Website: lowes
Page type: stored-credit-cards
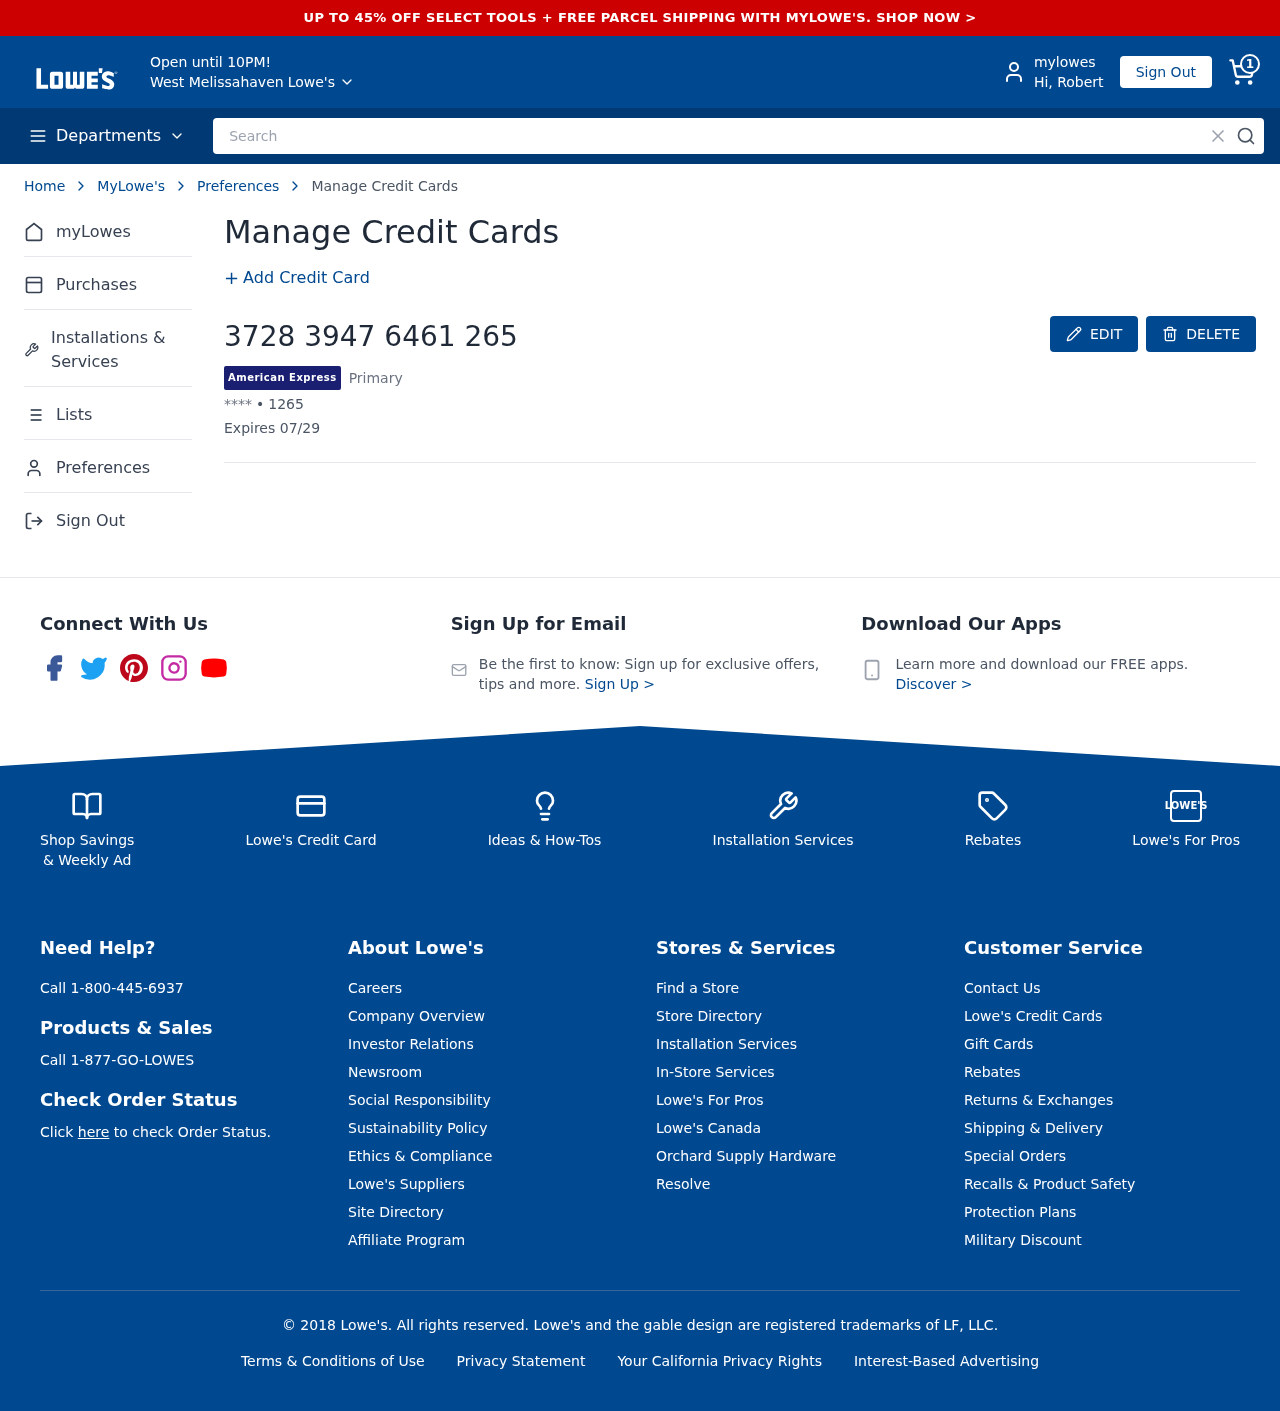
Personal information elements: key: PII_CARD_EXPIRY
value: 07/29
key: PII_CARD_LAST4
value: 1265
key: PII_CARD_NUMBER
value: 3728 3947 6461 265
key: PII_CARD_TYPE
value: American Express
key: PII_CITY
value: West Melissahaven
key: PII_FIRSTNAME
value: Robert
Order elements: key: ORDER_NUM_ITEMS
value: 1
Search elements: key: HEADER_SEARCH
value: Search